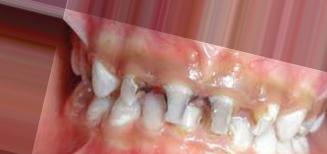
Condition: Caries